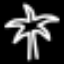
Label: palm tree